Interaction volume radius: 5 \u00c5
Interaction volume height: 20 \u00c5
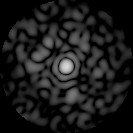
Disorder parameter: 0.8913